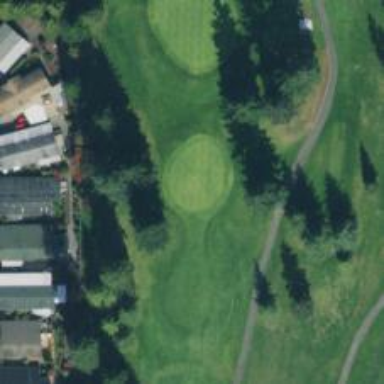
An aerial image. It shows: View of golf hole.